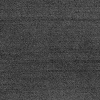
Atmospheric dust classification: dusty